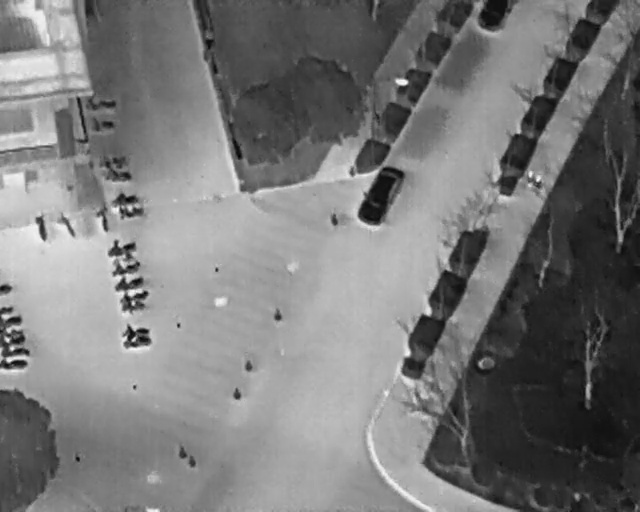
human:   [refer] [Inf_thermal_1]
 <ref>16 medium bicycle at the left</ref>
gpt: <box>[[16, 28, 18, 34, 2], [16, 31, 19, 37, 2], [18, 36, 20, 41, 172], [19, 38, 21, 44, 172], [14, 41, 17, 44, 168], [4, 43, 8, 45, 167], [0, 60, 2, 65, 2], [1, 64, 2, 69, 2], [1, 65, 3, 71, 2], [17, 45, 20, 51, 170], [18, 49, 20, 55, 167], [18, 52, 21, 58, 167], [19, 54, 21, 60, 169], [19, 57, 22, 62, 169], [20, 61, 22, 66, 177], [20, 63, 22, 69, 177]]</box>

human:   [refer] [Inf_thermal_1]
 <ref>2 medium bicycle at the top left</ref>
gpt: <box>[[14, 16, 16, 23, 2], [14, 21, 17, 27, 2]]</box>

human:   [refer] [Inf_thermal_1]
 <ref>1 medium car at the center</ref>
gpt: <box>[[54, 34, 64, 41, 24]]</box>

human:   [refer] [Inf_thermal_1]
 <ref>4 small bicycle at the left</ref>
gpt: <box>[[8, 43, 12, 45, 146], [0, 54, 1, 57, 2], [0, 58, 1, 61, 2], [1, 62, 2, 67, 2]]</box>

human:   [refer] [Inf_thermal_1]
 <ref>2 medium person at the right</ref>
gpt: <box>[[82, 35, 85, 36, 4], [81, 34, 84, 35, 2]]</box>